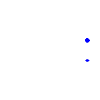
Particle: pion